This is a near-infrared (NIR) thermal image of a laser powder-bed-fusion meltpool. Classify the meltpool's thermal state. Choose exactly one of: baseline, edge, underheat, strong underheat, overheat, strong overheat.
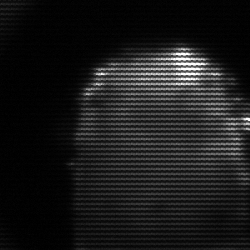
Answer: baseline